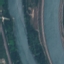
Label: River